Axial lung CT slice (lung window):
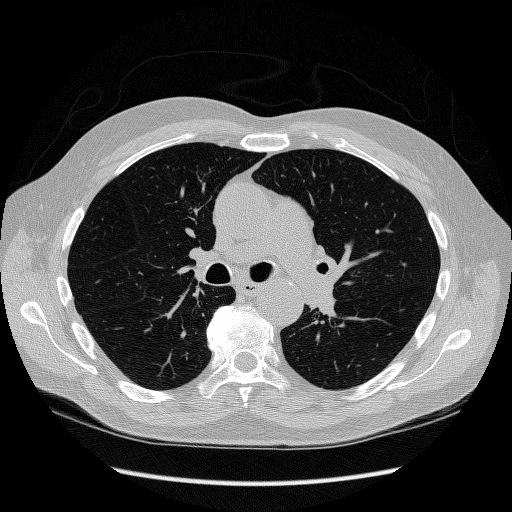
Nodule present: no